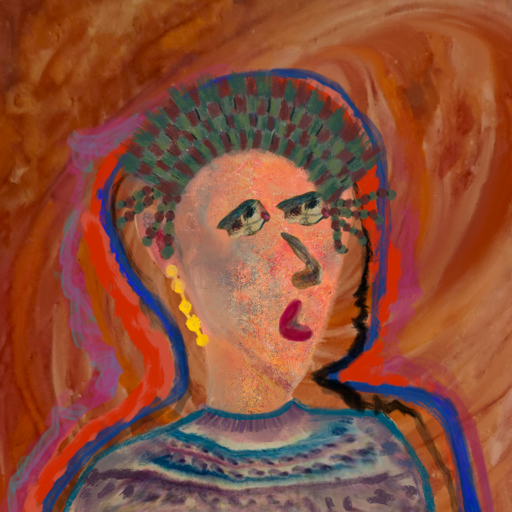
Background: Pious_Lady, Head And Neck Side: Irani, Face Side: Pipe, Bust: HillGirl, Hair Side: Experience, Head Accessory: After_Raid_Crown, Second Necklace: Blank, Necklace: Blank, Baby: Blank